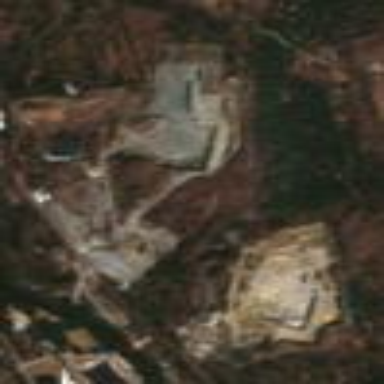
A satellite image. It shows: Quarry area.